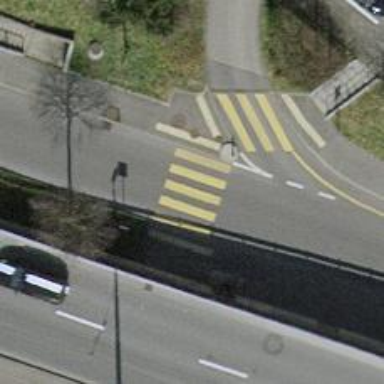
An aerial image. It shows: Zebra crossing for pedestrians.